Question: I am trying to get generate image of text in different languages.
For that I am using the following code:
'''
BufferedImage bufferedImage = new BufferedImage(200, 60, BufferedImage.TYPE_INT_RGB);
Graphics graphics = bufferedImage.getGraphics();
graphics.setColor(Color.PINK);
graphics.setFont(new Font("Arial", Font.PLAIN, 12));
graphics.drawString("ttrels", 20, 40);
ImageIO.write(bufferedImage, "jpg", outputStream);
'''
But the image generated by above code is
The text in the image is a bit different from 'ttrels'
The reason for the above mismatch is that the unicode characters for 'ttrels' is 'ttrels' and if we convert each unicode number to its corresponding character, we get exactly the same text as in the image.
So I think 'graphics.drawString(...)' is doing it's job correct.
But as the output is not the expected one, So how to get around this?
Any pointers to 'textToImage' api will also do.
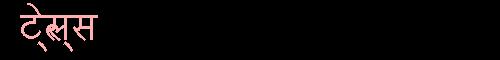
Answer: I got the problem.
As correctly pointed out by @bobince also, the issue was with the font 'Arial' which I was using.
To render a text of a particular language, the font should have glyphs for that language to correctly render the text.
e.g For rendering hindi text, fonts like 'Mangal', which have glyphs for hindi language, will render the text correctly.
The same hindi font will work for Marathi language also since the glyphs remains same for both languages but won't work for languages like Tamil, Telugu etc.